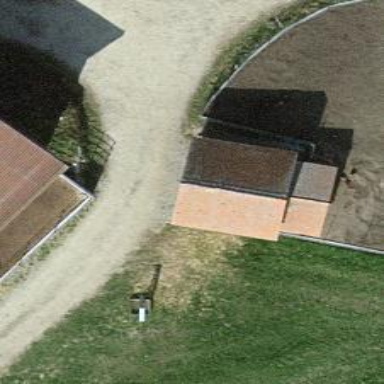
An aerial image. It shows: Barn.